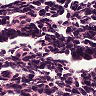
Metastatic tissue present: no